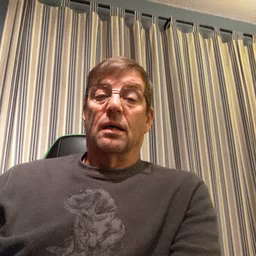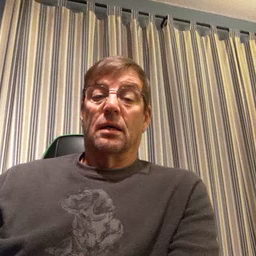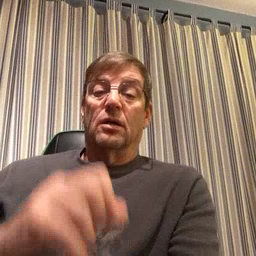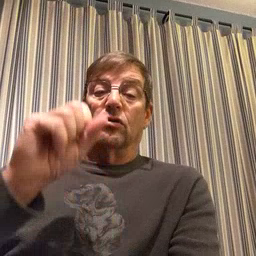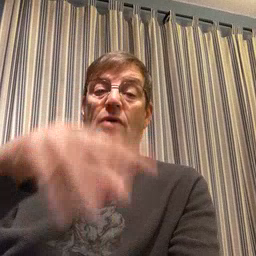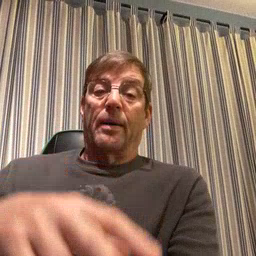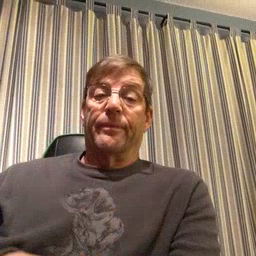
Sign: drop